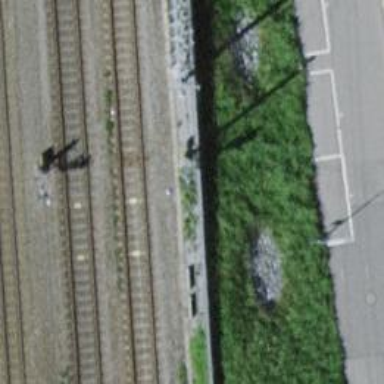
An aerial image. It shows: Railway signal.